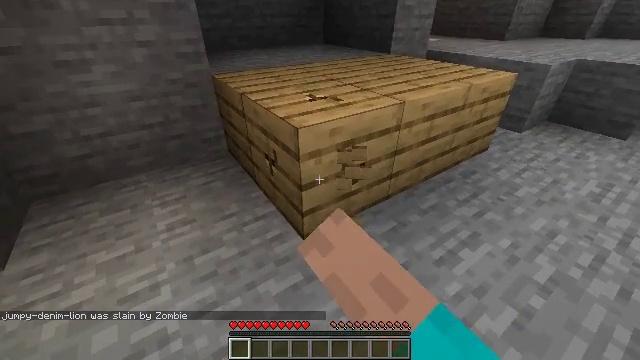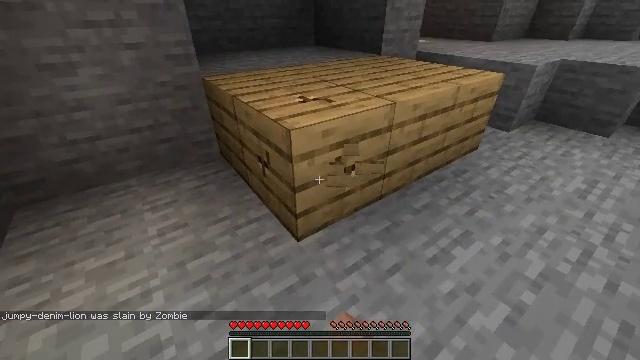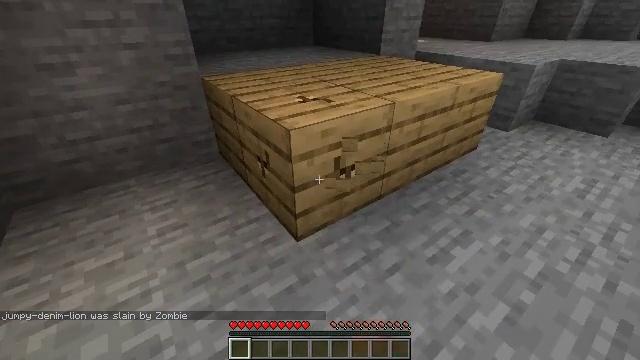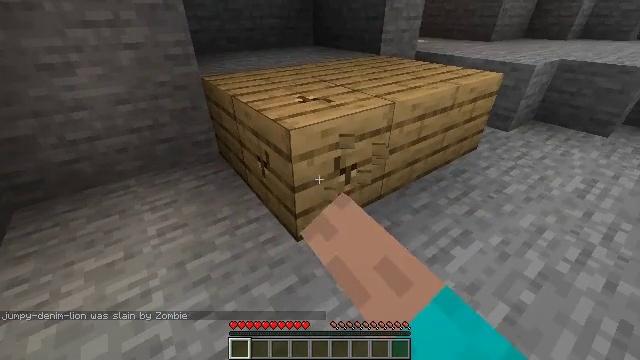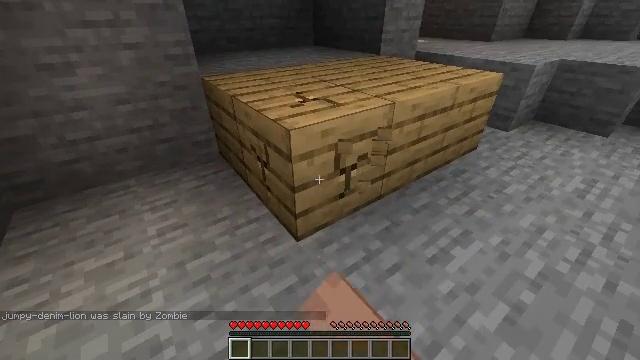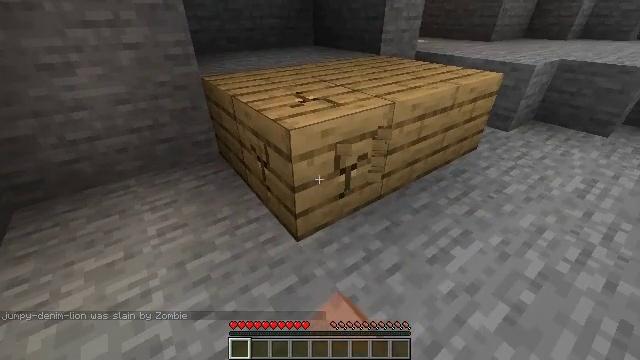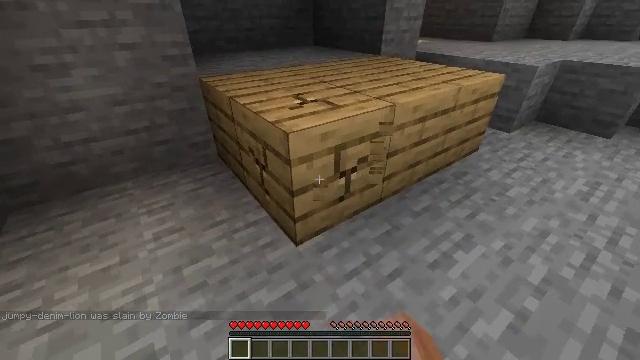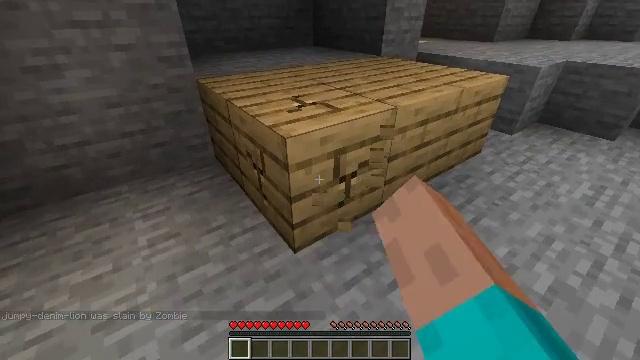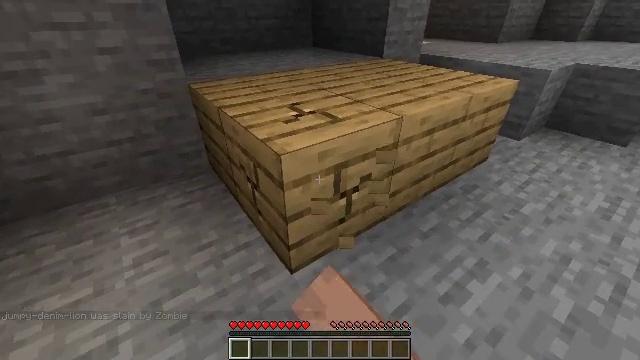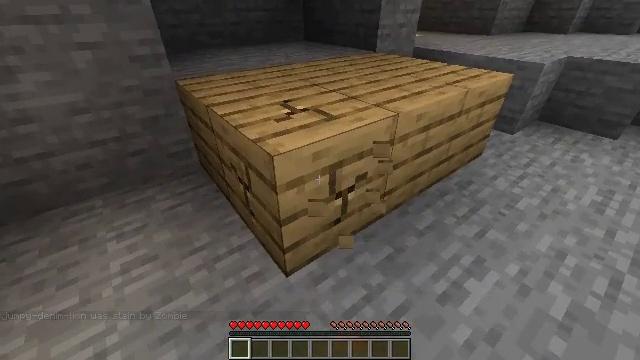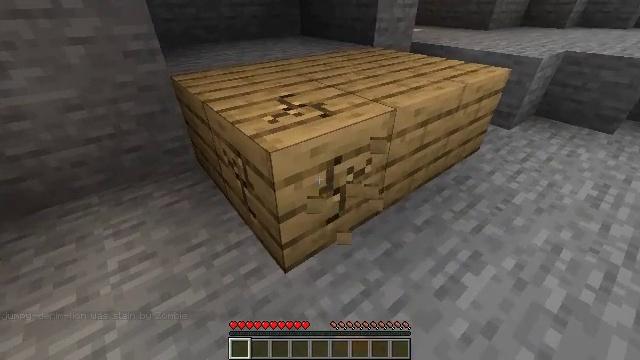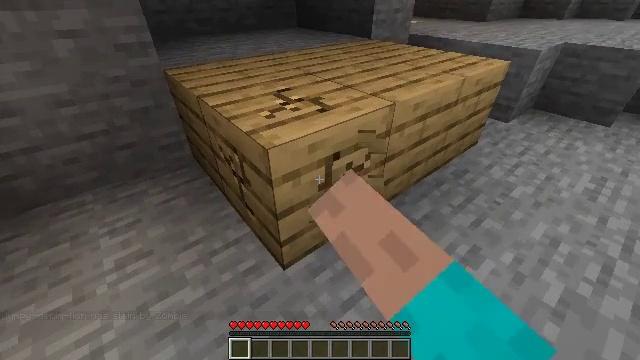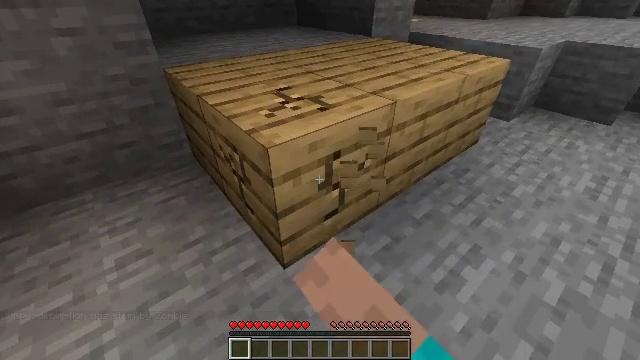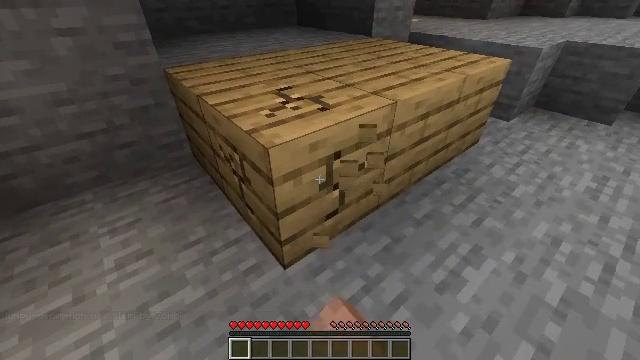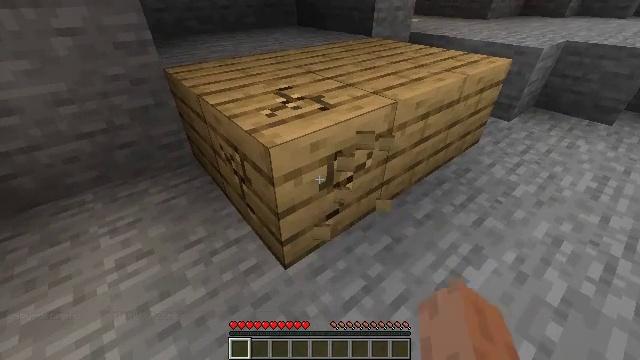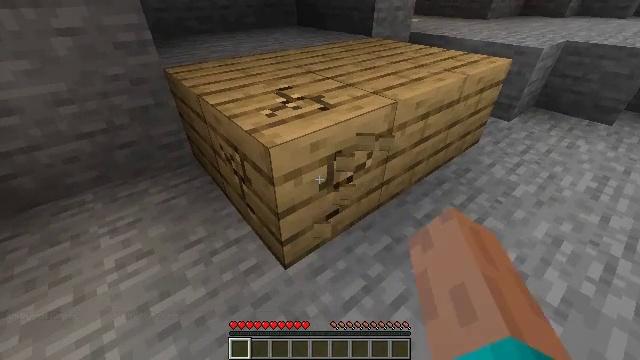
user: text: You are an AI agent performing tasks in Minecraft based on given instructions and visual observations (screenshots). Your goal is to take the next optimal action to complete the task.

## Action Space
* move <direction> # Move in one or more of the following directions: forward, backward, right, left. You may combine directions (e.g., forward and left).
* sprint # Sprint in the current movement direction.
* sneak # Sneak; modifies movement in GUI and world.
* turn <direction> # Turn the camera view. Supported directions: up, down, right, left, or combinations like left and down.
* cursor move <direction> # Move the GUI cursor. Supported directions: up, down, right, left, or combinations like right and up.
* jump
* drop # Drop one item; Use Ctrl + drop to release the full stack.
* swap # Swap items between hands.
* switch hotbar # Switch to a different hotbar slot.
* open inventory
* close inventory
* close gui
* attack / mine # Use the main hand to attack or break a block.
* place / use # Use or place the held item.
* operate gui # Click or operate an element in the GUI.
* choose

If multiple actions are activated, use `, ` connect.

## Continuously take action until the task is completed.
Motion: motion action
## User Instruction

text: Break the existing planks.
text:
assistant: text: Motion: turn right, attack / mine
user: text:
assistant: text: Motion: attack / mine
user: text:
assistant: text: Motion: attack / mine
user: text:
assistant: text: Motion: attack / mine
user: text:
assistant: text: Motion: attack / mine
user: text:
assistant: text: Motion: move forward, attack / mine
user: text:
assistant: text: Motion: move forward, attack / mine
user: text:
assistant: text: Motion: attack / mine
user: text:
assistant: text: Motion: turn right and down, attack / mine
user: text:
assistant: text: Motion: attack / mine
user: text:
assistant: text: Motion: turn down, attack / mine
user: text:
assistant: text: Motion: attack / mine
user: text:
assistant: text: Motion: attack / mine
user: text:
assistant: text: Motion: attack / mine
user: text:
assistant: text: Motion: attack / mine
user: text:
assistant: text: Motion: attack / mine
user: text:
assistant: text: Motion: turn left, attack / mine
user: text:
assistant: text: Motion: attack / mine
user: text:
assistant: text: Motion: attack / mine
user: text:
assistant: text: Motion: attack / mine
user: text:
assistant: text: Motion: attack / mine
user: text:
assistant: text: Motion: attack / mine
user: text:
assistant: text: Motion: attack / mine
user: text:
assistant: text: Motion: attack / mine
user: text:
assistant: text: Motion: attack / mine
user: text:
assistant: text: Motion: attack / mine
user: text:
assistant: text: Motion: attack / mine
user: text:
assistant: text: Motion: turn right, attack / mine
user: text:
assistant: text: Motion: turn right and up, attack / mine
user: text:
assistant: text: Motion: turn right, attack / mine